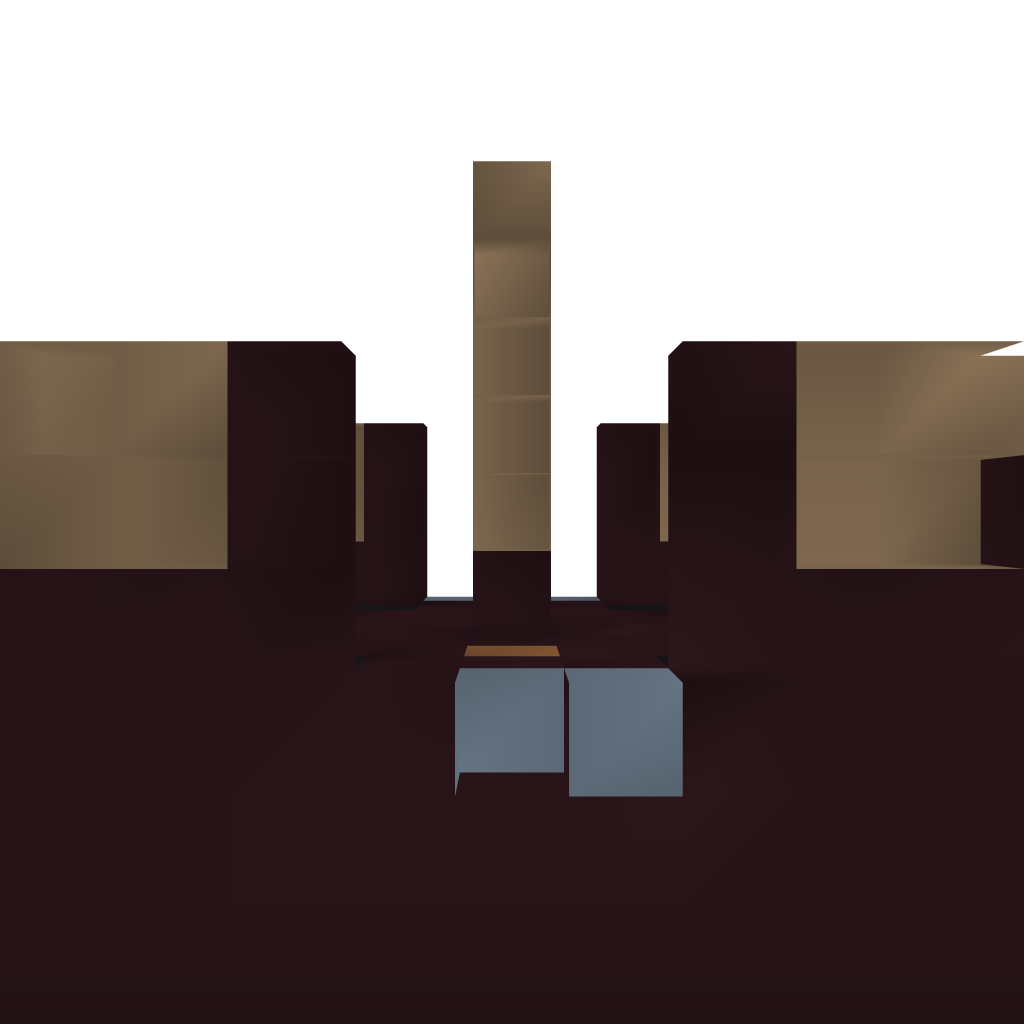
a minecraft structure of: Nether Small Plaza